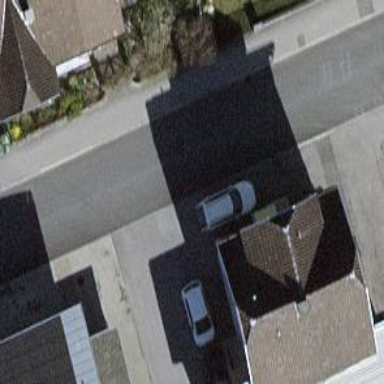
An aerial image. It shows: Residential road with asphalt surface. Sidewalk is present on the left side.